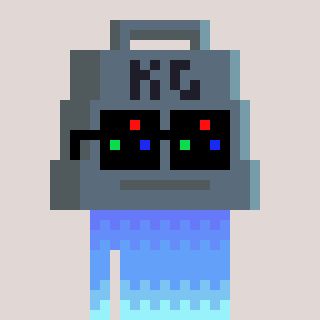
a pixel art character with square black sunglasses, a weight-shaped head and a teal-colored body on a warm background